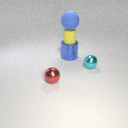
large blue metal cylinder below small yellow rubber cylinder